Field crop: maize
Growth stage: 2
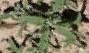
Species: atriplex